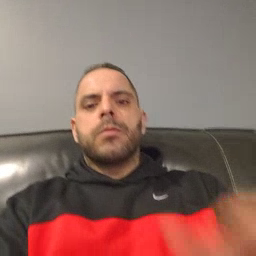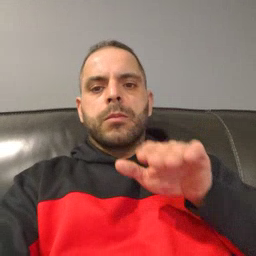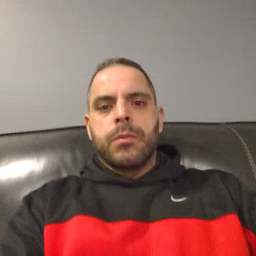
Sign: on